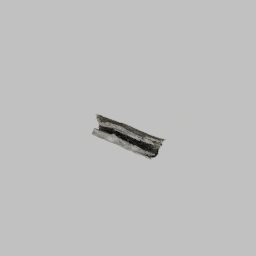
Label: architecture